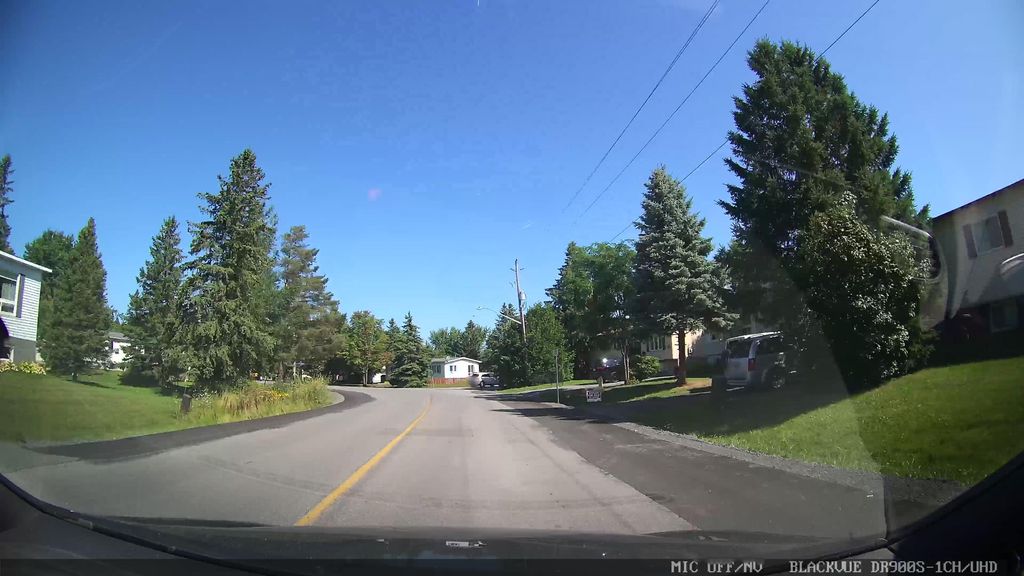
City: ottawa-gatineau